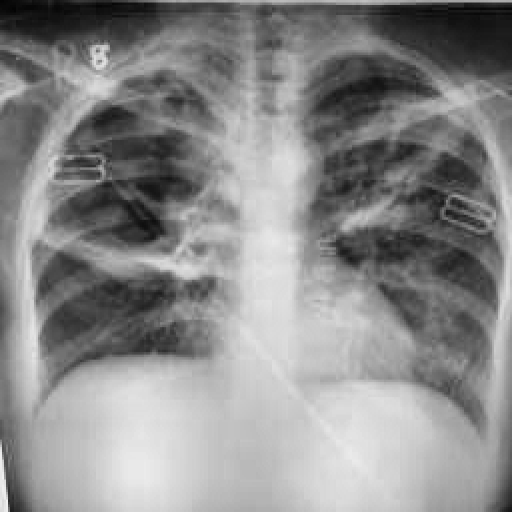
Finding: TUBERCULOSIS